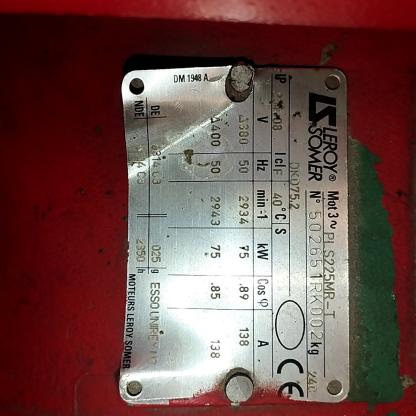
Klasa: tabliczka-znamionowa